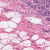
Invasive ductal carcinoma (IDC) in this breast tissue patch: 0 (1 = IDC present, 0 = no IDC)